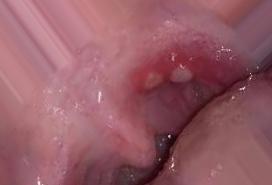
Condition: Mouth Ulcer